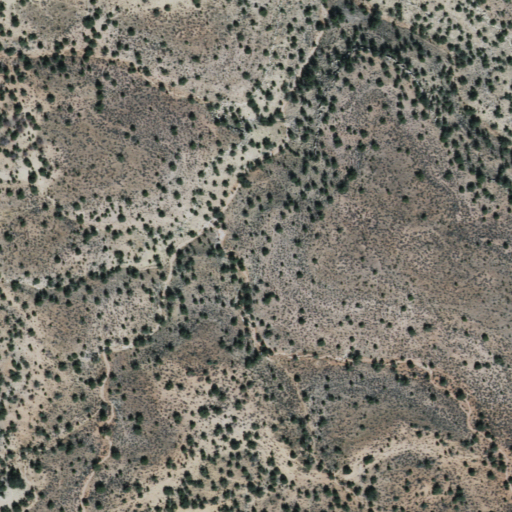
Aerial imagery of depression(s) in Arizona named Water Canyon Catchment containing only shrub